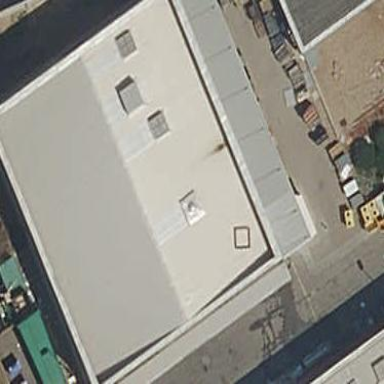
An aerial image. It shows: View of roof of building.